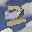
Label: 2